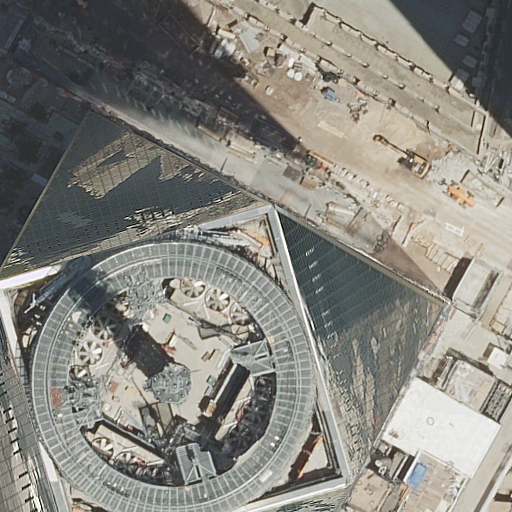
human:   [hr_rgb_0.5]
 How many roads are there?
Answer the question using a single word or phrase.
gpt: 2

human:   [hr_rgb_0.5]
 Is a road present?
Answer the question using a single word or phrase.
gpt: yes

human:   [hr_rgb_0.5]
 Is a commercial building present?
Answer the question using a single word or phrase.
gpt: yes

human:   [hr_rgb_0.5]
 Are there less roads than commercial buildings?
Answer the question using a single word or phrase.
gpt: no

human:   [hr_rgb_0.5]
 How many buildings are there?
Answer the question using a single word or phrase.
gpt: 2

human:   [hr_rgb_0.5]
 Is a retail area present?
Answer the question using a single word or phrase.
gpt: yes

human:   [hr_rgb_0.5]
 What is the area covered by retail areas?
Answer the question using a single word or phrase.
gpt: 0m2

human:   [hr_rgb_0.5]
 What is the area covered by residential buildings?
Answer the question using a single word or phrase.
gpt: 7007m2

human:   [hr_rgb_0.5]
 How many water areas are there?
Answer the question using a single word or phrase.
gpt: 0

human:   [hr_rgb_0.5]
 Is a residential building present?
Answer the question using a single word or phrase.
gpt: yes

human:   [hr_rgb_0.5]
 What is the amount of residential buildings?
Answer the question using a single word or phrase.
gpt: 1

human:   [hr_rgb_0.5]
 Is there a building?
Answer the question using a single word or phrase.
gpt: yes

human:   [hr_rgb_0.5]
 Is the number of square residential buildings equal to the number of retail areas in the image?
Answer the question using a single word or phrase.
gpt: no

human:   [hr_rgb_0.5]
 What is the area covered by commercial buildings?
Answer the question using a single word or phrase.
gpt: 5359m2

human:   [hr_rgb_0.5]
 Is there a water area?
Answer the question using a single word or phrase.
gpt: no

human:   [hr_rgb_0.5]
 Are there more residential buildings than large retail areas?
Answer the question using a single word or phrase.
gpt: yes

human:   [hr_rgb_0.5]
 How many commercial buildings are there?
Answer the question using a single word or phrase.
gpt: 1

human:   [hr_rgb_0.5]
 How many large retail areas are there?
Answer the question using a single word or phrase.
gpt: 0

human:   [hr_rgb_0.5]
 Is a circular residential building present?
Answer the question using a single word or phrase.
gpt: no

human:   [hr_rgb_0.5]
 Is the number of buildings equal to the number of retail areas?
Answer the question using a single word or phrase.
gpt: no

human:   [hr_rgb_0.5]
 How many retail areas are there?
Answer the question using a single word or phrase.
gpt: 1

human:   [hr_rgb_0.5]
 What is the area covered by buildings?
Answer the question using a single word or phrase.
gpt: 12367m2

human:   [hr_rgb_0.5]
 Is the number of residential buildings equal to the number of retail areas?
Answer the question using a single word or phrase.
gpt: yes

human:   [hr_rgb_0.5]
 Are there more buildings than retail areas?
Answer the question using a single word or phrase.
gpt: yes

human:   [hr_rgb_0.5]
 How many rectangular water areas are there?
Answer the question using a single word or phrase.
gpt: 0

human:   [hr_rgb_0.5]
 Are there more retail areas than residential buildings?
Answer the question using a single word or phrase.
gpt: no

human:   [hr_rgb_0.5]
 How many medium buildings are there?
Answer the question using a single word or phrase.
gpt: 0

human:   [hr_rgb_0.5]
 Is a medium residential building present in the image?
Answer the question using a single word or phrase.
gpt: no

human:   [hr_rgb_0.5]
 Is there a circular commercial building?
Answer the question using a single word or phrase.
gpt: no

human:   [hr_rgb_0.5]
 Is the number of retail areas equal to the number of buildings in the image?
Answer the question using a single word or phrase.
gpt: no

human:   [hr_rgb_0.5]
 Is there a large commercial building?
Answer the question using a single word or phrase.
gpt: yes

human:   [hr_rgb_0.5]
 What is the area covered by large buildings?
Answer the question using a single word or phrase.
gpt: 12367m2

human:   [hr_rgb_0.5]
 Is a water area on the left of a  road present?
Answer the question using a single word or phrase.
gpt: no

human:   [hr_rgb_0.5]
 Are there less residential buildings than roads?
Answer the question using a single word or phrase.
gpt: yes

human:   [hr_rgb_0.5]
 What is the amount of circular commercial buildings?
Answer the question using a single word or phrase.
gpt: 0

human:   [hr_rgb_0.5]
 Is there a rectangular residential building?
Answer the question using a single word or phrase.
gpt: no

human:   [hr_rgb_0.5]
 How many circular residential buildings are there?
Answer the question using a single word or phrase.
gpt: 0

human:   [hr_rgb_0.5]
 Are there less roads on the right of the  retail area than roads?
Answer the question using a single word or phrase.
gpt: no

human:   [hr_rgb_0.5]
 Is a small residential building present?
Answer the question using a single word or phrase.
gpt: no

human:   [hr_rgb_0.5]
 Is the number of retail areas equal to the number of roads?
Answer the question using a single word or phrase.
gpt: no

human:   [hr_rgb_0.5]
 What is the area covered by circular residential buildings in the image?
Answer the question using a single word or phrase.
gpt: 0m2

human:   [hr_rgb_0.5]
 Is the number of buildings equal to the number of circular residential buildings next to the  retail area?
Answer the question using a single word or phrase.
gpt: no

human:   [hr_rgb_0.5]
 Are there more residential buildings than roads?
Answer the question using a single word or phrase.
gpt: no

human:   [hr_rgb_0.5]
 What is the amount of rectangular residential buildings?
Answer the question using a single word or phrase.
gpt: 0

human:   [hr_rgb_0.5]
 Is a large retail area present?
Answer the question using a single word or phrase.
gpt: no

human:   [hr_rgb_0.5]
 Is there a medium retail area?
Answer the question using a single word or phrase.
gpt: no

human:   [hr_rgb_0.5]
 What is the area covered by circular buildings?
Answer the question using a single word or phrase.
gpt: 0m2

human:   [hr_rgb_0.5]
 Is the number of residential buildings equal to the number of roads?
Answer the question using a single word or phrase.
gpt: no

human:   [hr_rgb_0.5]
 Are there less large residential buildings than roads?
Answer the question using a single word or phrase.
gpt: yes

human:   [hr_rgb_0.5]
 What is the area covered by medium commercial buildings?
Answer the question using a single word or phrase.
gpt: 0m2

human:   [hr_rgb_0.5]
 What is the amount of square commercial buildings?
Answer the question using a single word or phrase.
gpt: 0

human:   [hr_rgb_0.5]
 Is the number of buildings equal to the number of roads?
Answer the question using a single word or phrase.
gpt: yes

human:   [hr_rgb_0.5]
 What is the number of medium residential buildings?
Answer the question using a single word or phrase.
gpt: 0

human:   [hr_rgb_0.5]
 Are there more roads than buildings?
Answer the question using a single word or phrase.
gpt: no

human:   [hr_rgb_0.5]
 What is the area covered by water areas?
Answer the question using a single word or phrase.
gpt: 0m2

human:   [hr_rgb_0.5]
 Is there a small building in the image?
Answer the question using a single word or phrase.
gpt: no

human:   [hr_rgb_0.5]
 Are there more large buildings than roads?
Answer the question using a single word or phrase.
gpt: no

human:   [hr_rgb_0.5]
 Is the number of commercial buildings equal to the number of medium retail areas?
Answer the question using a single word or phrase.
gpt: no

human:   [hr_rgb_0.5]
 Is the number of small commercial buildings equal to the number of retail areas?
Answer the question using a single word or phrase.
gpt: no

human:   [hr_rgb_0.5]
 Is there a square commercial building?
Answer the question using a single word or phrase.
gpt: no

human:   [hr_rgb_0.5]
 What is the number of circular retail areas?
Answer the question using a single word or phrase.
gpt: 0

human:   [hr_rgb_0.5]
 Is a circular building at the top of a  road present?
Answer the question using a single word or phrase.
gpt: no

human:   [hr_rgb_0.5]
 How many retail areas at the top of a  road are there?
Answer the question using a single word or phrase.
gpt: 0

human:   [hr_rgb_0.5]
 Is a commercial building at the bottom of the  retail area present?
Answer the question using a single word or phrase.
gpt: no